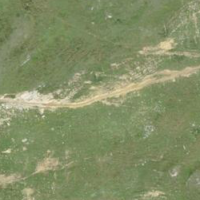
EUNIS habitat code: 26
Species observed at this site:
Vanessa atalanta
Issoria lathonia